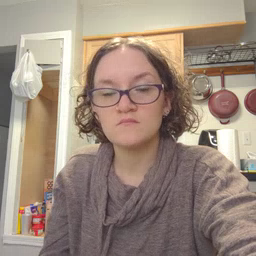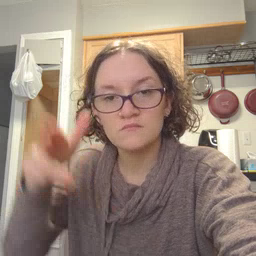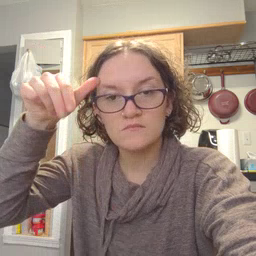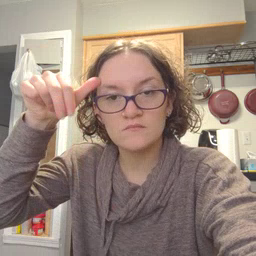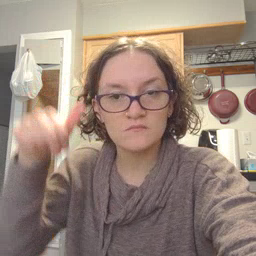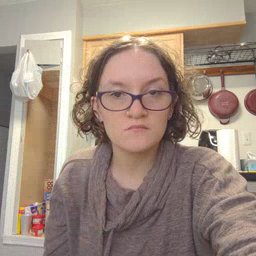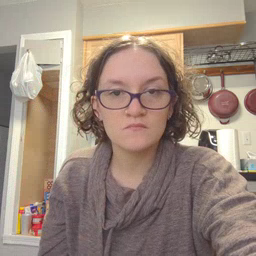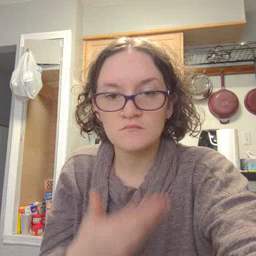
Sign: horse